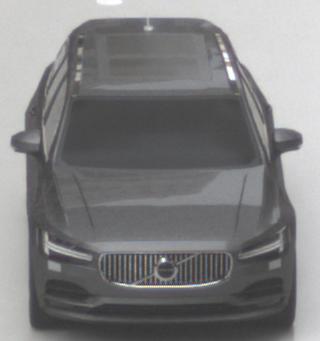
Make: Volvo
Model: V90
Detailed model: -
Model produced from: 2016
Model produced until: 2020
Doors: 5
Color: gray
Road condition: wet road
Daytime: midday
Contrast: low contrast